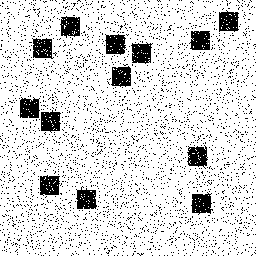
Squares: 13
Triangles: 0
Stars: 0
Total shapes: 13